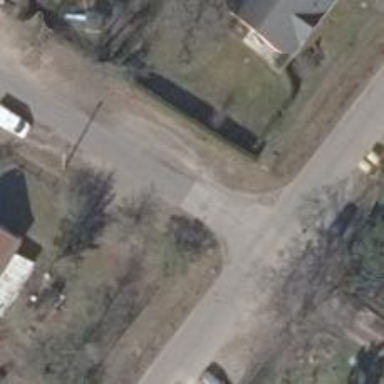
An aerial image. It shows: Asphalt road in residential area.